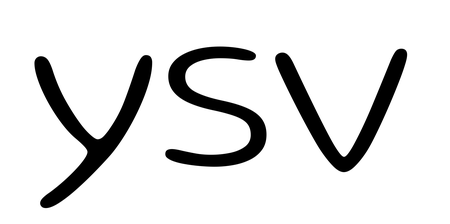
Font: Gluten_ExtraLight